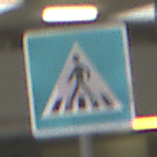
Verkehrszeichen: FussgaengerueberwegRechts
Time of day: Midday
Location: Roofed (Urban)
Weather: Overcast
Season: NotSpecified
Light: Artificial